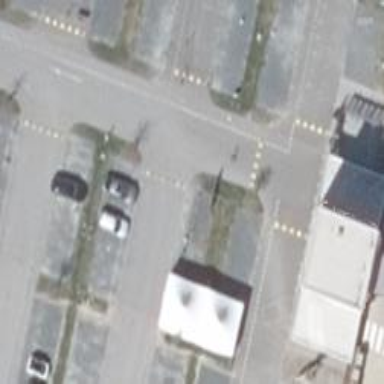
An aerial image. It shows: Road serving as parking aisle.